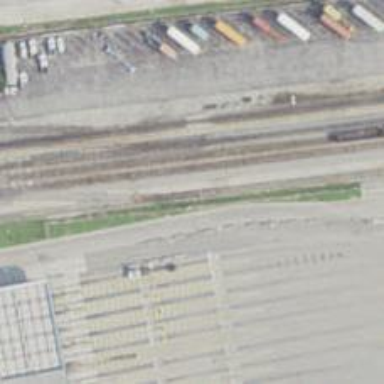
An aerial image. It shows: Railway yard in service.